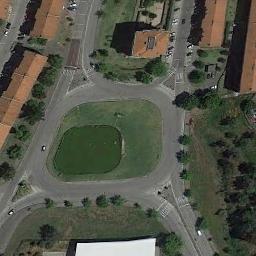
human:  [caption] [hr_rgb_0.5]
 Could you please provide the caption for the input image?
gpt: There are many trees around the roundabout .

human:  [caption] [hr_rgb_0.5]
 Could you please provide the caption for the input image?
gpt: The roundabout is on the grass next to trees and buildings .

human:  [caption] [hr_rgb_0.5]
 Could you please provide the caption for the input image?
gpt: There are several vehicles on the road at the roundabout of four roads  There are many buildings and some trees and a large lawn around the roundabout  Many cars are parked in the open space beside the roundabout .

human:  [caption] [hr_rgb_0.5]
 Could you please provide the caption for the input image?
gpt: The roundabout with some exits and entrances is surrounded by some orange buildings and a lawn is in the middle of the roundabout .

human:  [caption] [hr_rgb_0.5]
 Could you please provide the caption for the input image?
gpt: There are some green bushes and brown buildings around the roundabout .